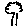
Label: tree